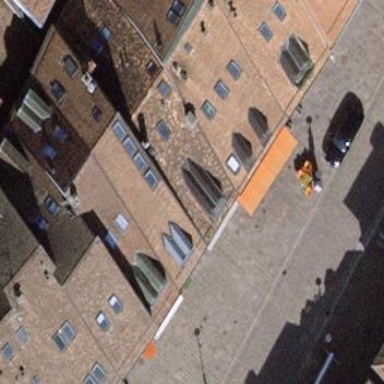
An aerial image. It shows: Gabled building with roof tiles oriented across.